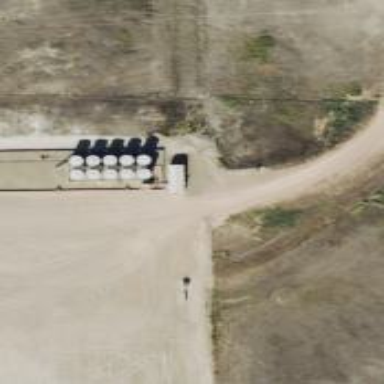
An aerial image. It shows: Storage tank with man-made structure.